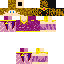
A female human skin with pale skin, wearing blonde long hair dressed in a purple robe top and brown pants, featuring a closed mouth.